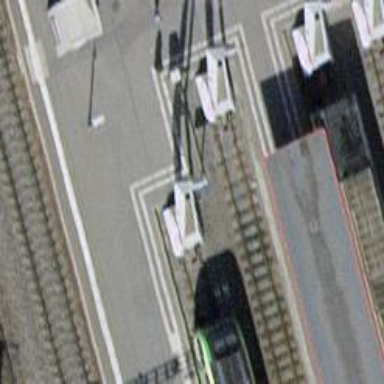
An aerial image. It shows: Narrow gauge railway with electrified contact lines.